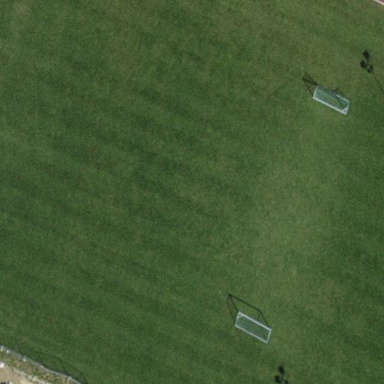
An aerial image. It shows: Soccer pitch for leisureland activities.